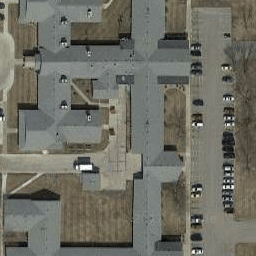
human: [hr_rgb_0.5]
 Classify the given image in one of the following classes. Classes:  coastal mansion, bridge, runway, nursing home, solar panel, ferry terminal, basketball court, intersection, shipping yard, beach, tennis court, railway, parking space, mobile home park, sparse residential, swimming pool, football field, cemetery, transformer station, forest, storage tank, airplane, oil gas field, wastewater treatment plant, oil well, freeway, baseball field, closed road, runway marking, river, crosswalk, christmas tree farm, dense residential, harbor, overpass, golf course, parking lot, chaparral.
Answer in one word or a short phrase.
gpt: nursing home